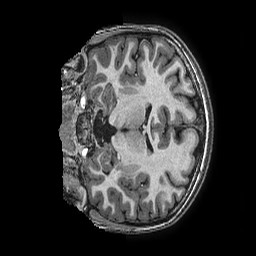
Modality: T1w
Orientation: coronal
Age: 12
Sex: female
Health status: ill
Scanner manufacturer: ge
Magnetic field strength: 3 T
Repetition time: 0.0077 s
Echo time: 0.003436 s